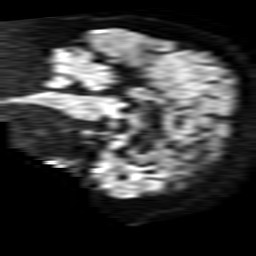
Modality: TRACE
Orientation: sagittal
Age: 65
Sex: female
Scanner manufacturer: philips
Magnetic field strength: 1.5 T
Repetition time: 4.0 s
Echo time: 0.09411 s